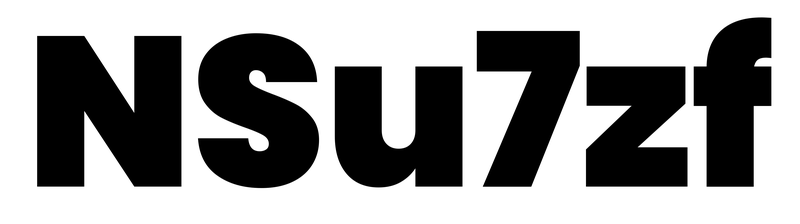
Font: Poppins-Black